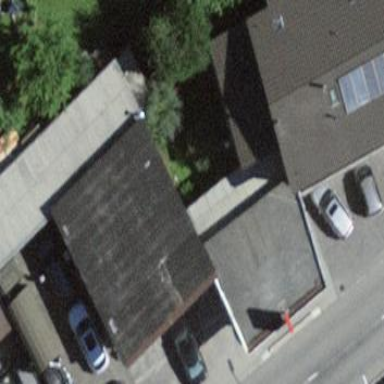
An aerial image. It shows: Building housing motorcycle repair shop.